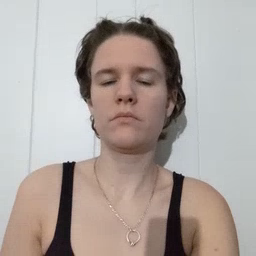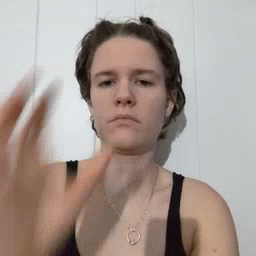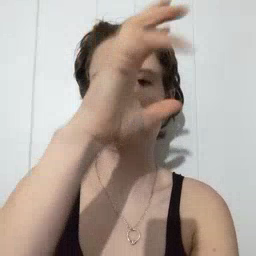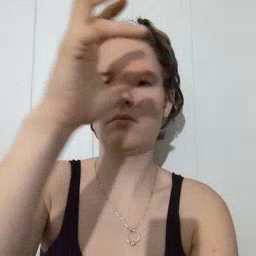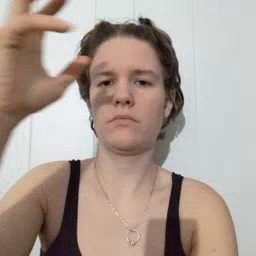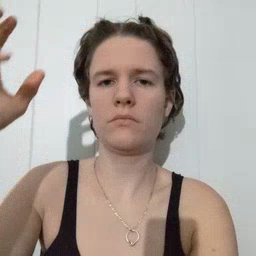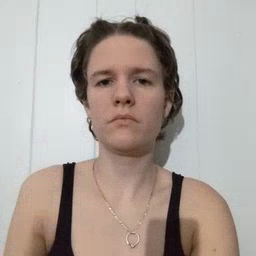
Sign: cloud